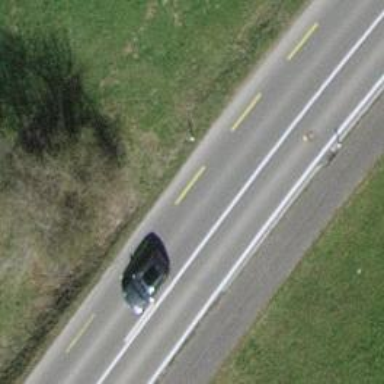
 there is asphalt sidewalk and cycle track."